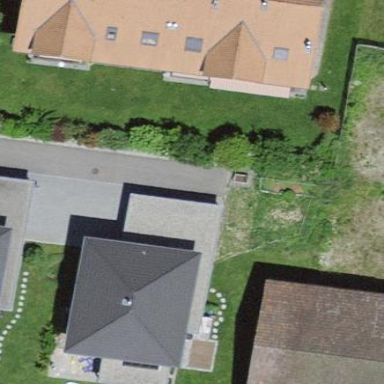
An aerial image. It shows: Part of building.